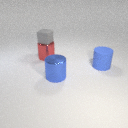
large blue rubber cylinder in front of large red metal cylinder